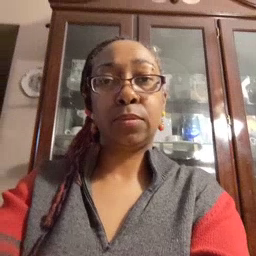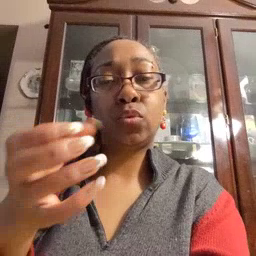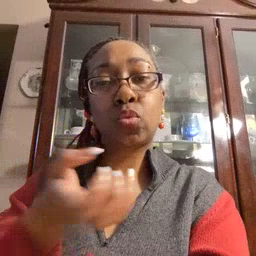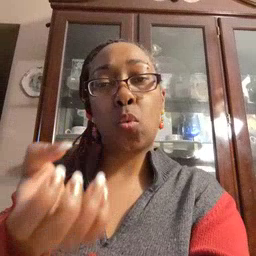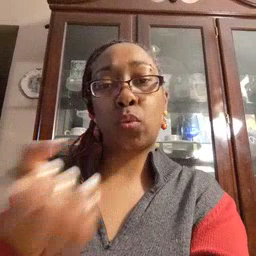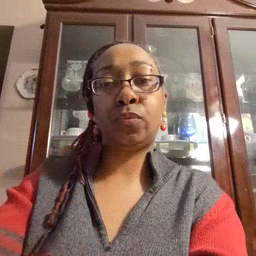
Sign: drawer